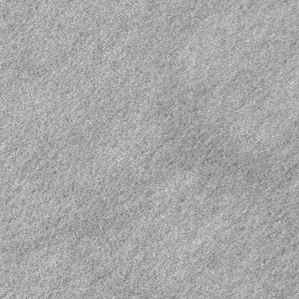
Label: frost